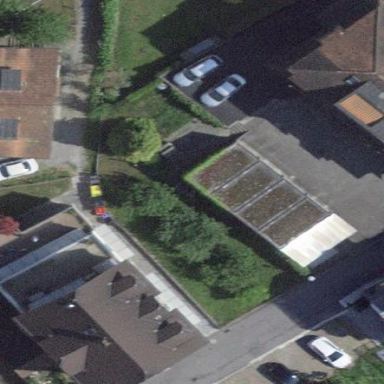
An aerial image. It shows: Group of garages.